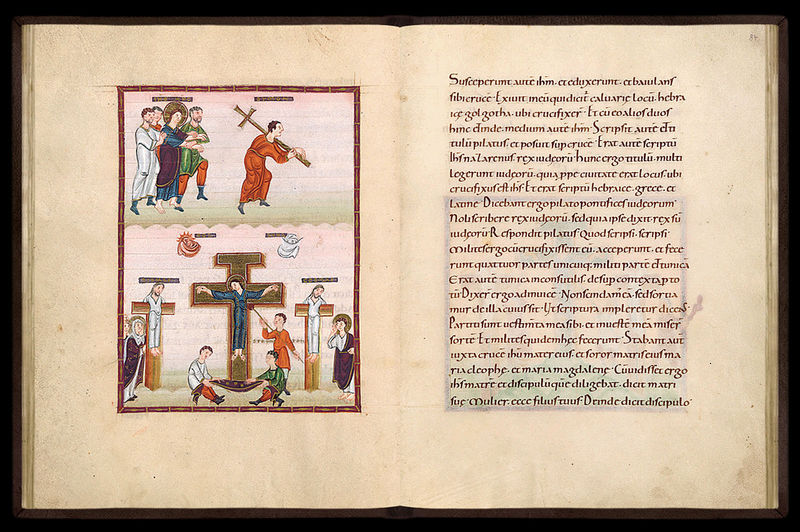
Titel: Egbert- Codex (Codex Egberti)
Institution: Trier, Stadtbibliothek/Stadtarchiv
Schlagwörter: blau, mann, weiß, grün, menschen, braun, frau, männer, schwarz, rot, tuch, bibel, johannes, rahmen, stehen, tragen, sonne, gewand, gold, gotik, rosa, engel, schrift, stab, lila, rand, lanze, soldaten, mond, hängen, buch, kreuz, seite, illustration, text, pergament, heiligenschein, leintuch, nimbus, christus, jesus, kreuzigung, mittelalter, zeilen, geistlich, trauernde, handschrift, marien, latein, schächer, buchmalerei, evangelium, kreuzweg, byzantinisch, kreuztragung, betrüger, steiten